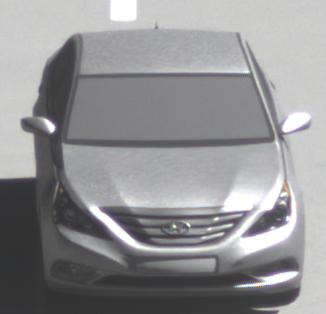
Make: Hyundai
Model: Sonata
Detailed model: Gen. 6 YF
Model produced from: 2009
Model produced until: 2016
Doors: 4
Color: white
Road condition: wet road
Daytime: midday
Contrast: high contrast